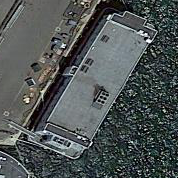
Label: civil